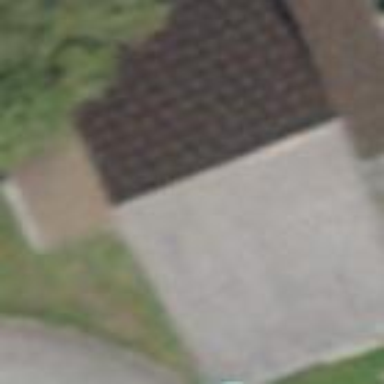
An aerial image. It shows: Shed building.